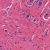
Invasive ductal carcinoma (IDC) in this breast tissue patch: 0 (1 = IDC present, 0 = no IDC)